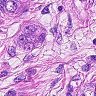
Metastatic tissue present: yes